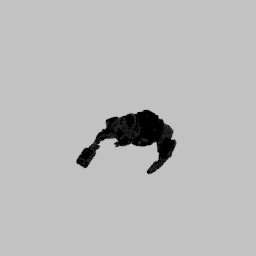
Label: people